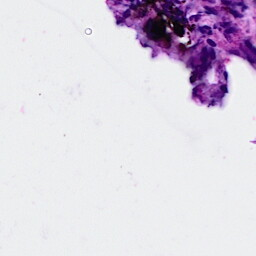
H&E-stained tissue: Breast